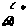
Label: car